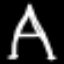
Label: The Eiffel Tower